Question: The current selection of 16 colors from Console Colors is not the right choice for me. I would like to use much darker variants of these for the background.
I could definitely set these using the UI and changing the RGB value there.

For example, I could choose Darkblue and select 65 for Blue in the RGB section(128 is the default). Could some one tell me how to do this programmatically.
Something like:
'''
(Get-Host).UI.RawUI.BackgroundColor=DarkBlue
'''
But with additional options.
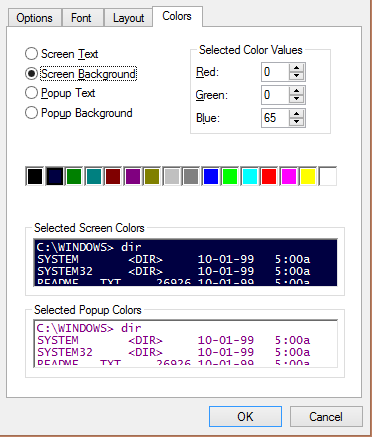
Answer: This old post by Lee Holmes explains how you can go about changing the color to any value you want. You have to change the registry - <URL>
'''
Push-Location
Set-Location HKCU:\Console
New-Item ".\%SystemRoot%_system32_WindowsPowerShell_v1.0_powershell.exe"
Set-Location ".\%SystemRoot%_system32_WindowsPowerShell_v1.0_powershell.exe"
New-ItemProperty . ColorTable00 -type DWORD -value 0x00562401
New-ItemProperty . ColorTable07 -type DWORD -value 0x00f0edee
New-ItemProperty . FaceName -type STRING -value "Lucida Console"
New-ItemProperty . FontFamily -type DWORD -value 0x00000036
New-ItemProperty . FontSize -type DWORD -value 0x000c0000
New-ItemProperty . FontWeight -type DWORD -value 0x00000190
New-ItemProperty . HistoryNoDup -type DWORD -value 0x00000000
New-ItemProperty . QuickEdit -type DWORD -value 0x00000001
New-ItemProperty . ScreenBufferSize -type DWORD -value 0x0bb80078
New-ItemProperty . WindowSize -type DWORD -value 0x00320078
Pop-Location
'''